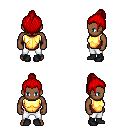
a pixel art fantasy rpg character, male body template, human, dark skin, gold chest armor, white pants, red short topknot hairstyle, black shoes, four views (front, back, left, right), 2x2 character sprite sheet, small pixel art, hard edges, no anti-aliasing